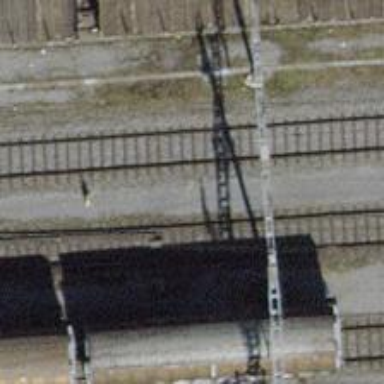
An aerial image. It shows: Railway switch.